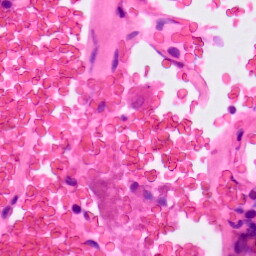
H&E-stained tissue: Lung